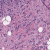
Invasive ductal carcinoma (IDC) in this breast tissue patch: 1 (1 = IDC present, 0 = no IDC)